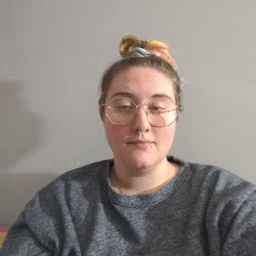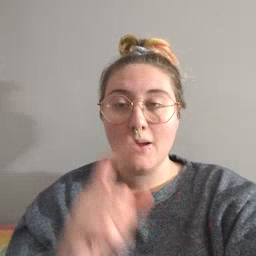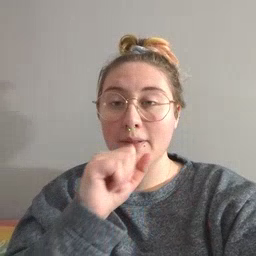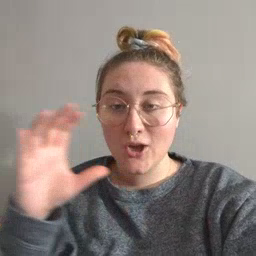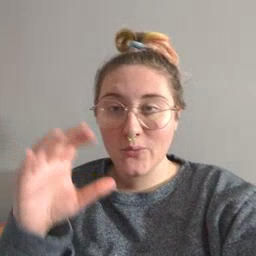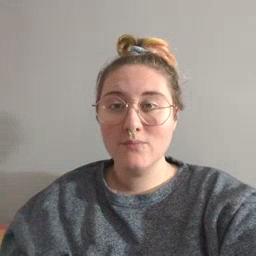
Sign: balloon